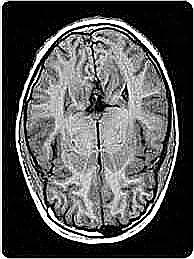
Label: notumor